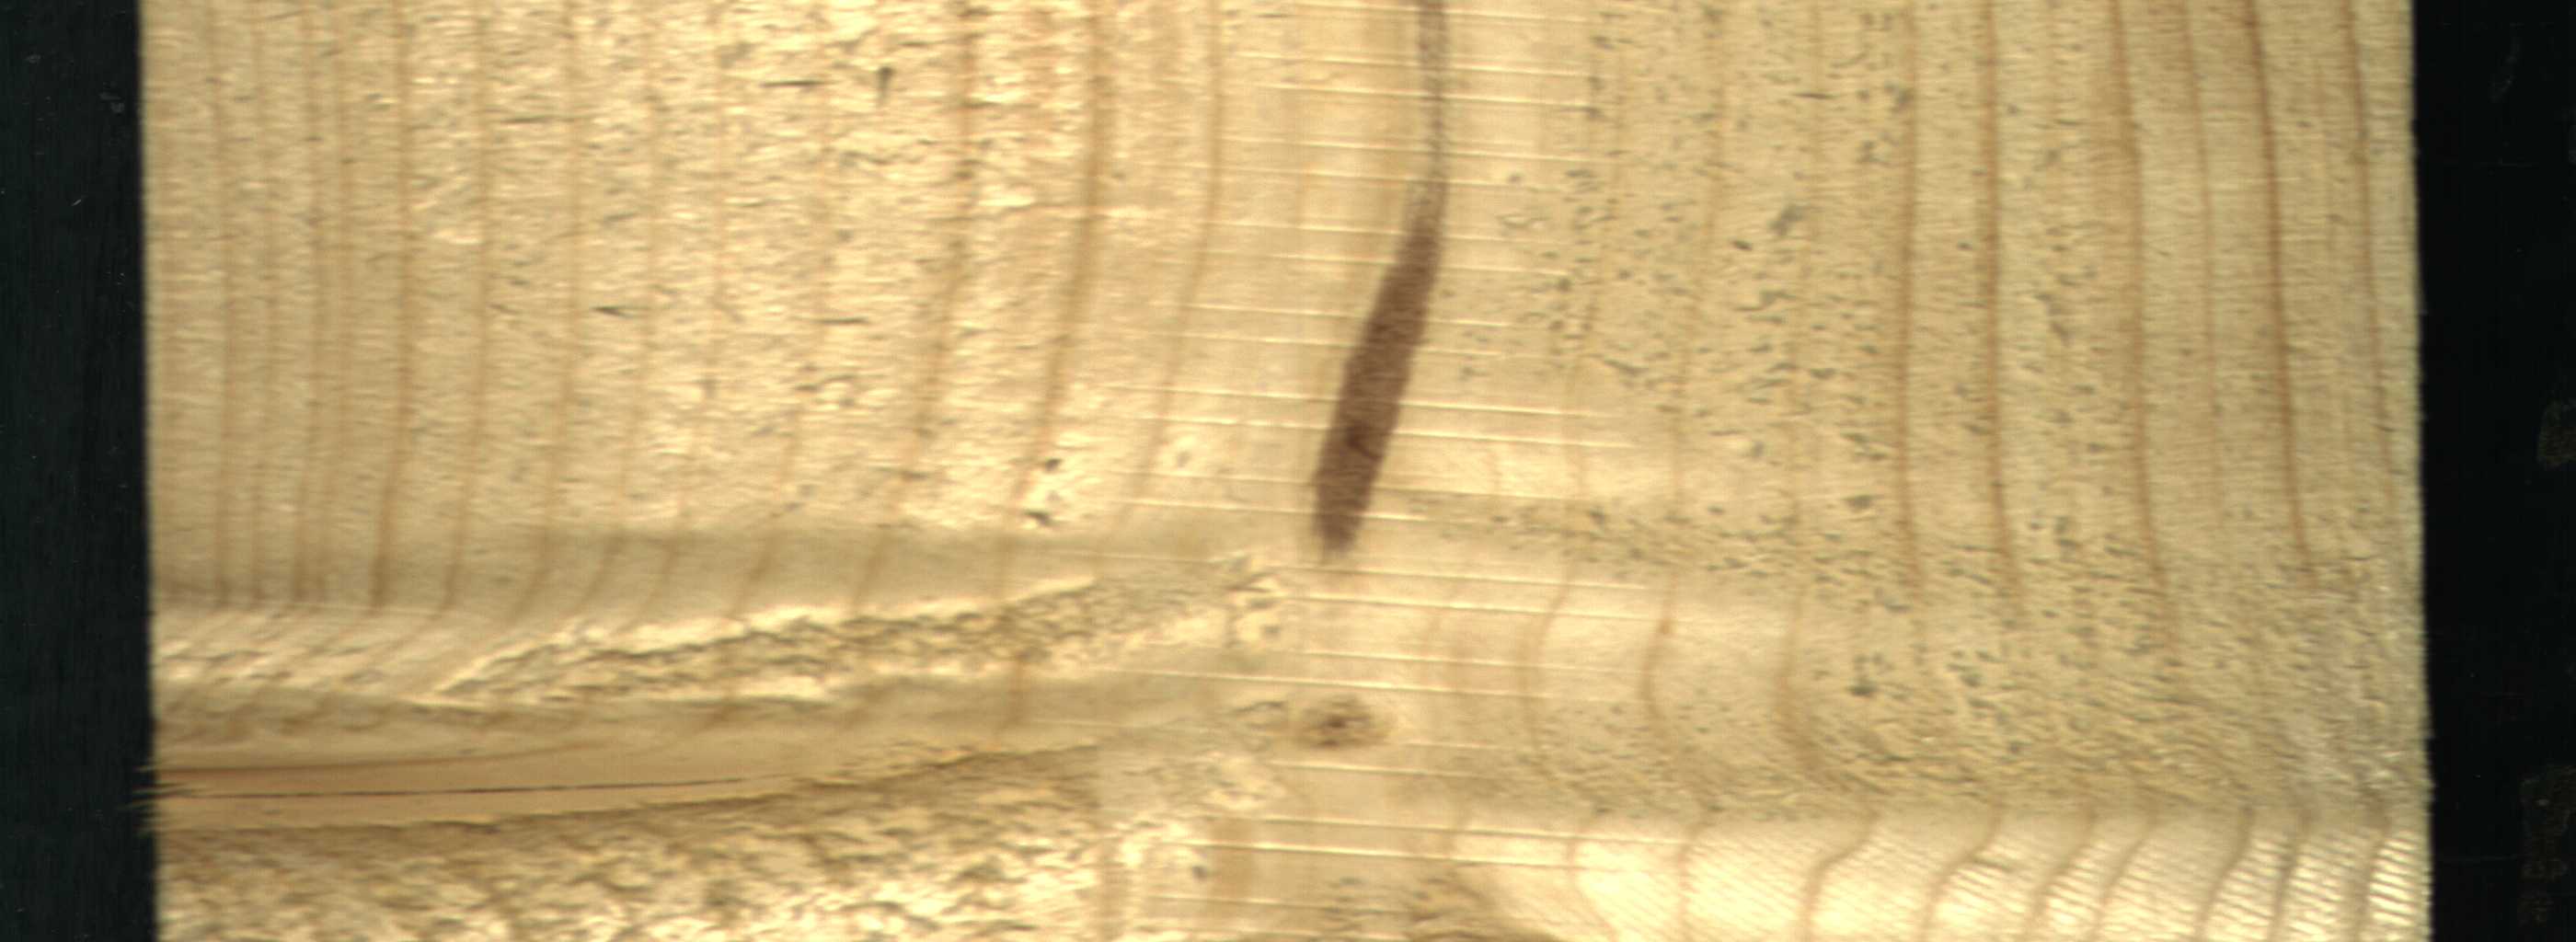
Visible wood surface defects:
Marrow
knot_with_crack
Live_Knot